Question: Google has the effects - once it was a Pac-man game, today is apparently the 160th anniversary of the first World Fair, and Google's logo has an image of it. They turn the mouse into a magnifying glass that can sweep over the picture (the gold ring).

I'm wondering how they do that. It's obviously Javascript, and I looked at the page source, but it's not especially readable (no surprise).
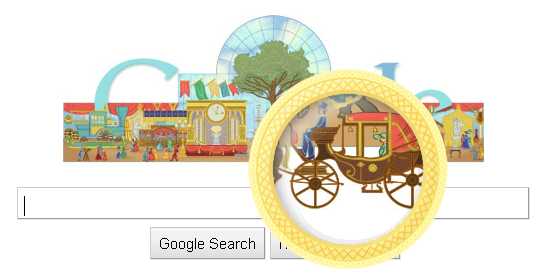
Answer: Looking at their source code, it seems they are using rather basic techniques to achieve this.
Ignoring all the embedded nifty animated gif's, there are basically two images - large, and small of the entire scene. The larger image is repeated thrice in the document. Look at the annotated image below to get a better idea of how the zoom works.

The portion inside the magnifying circle is split up in three div's - top, mid, and bottom. The overflow for each div should be hidden. Each div is relatively positioned inside the zoom circle. On mouse move, change the absolute position of the zoom circle to the mouse coordinates. Their example also uses CSS3 for the scaling and adding some animation delays.
Here's a sorta minimal reconstructed <URL>.
Another <URL> where we don't hide the div overflow to reveal the entire thing as a square.